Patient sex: M
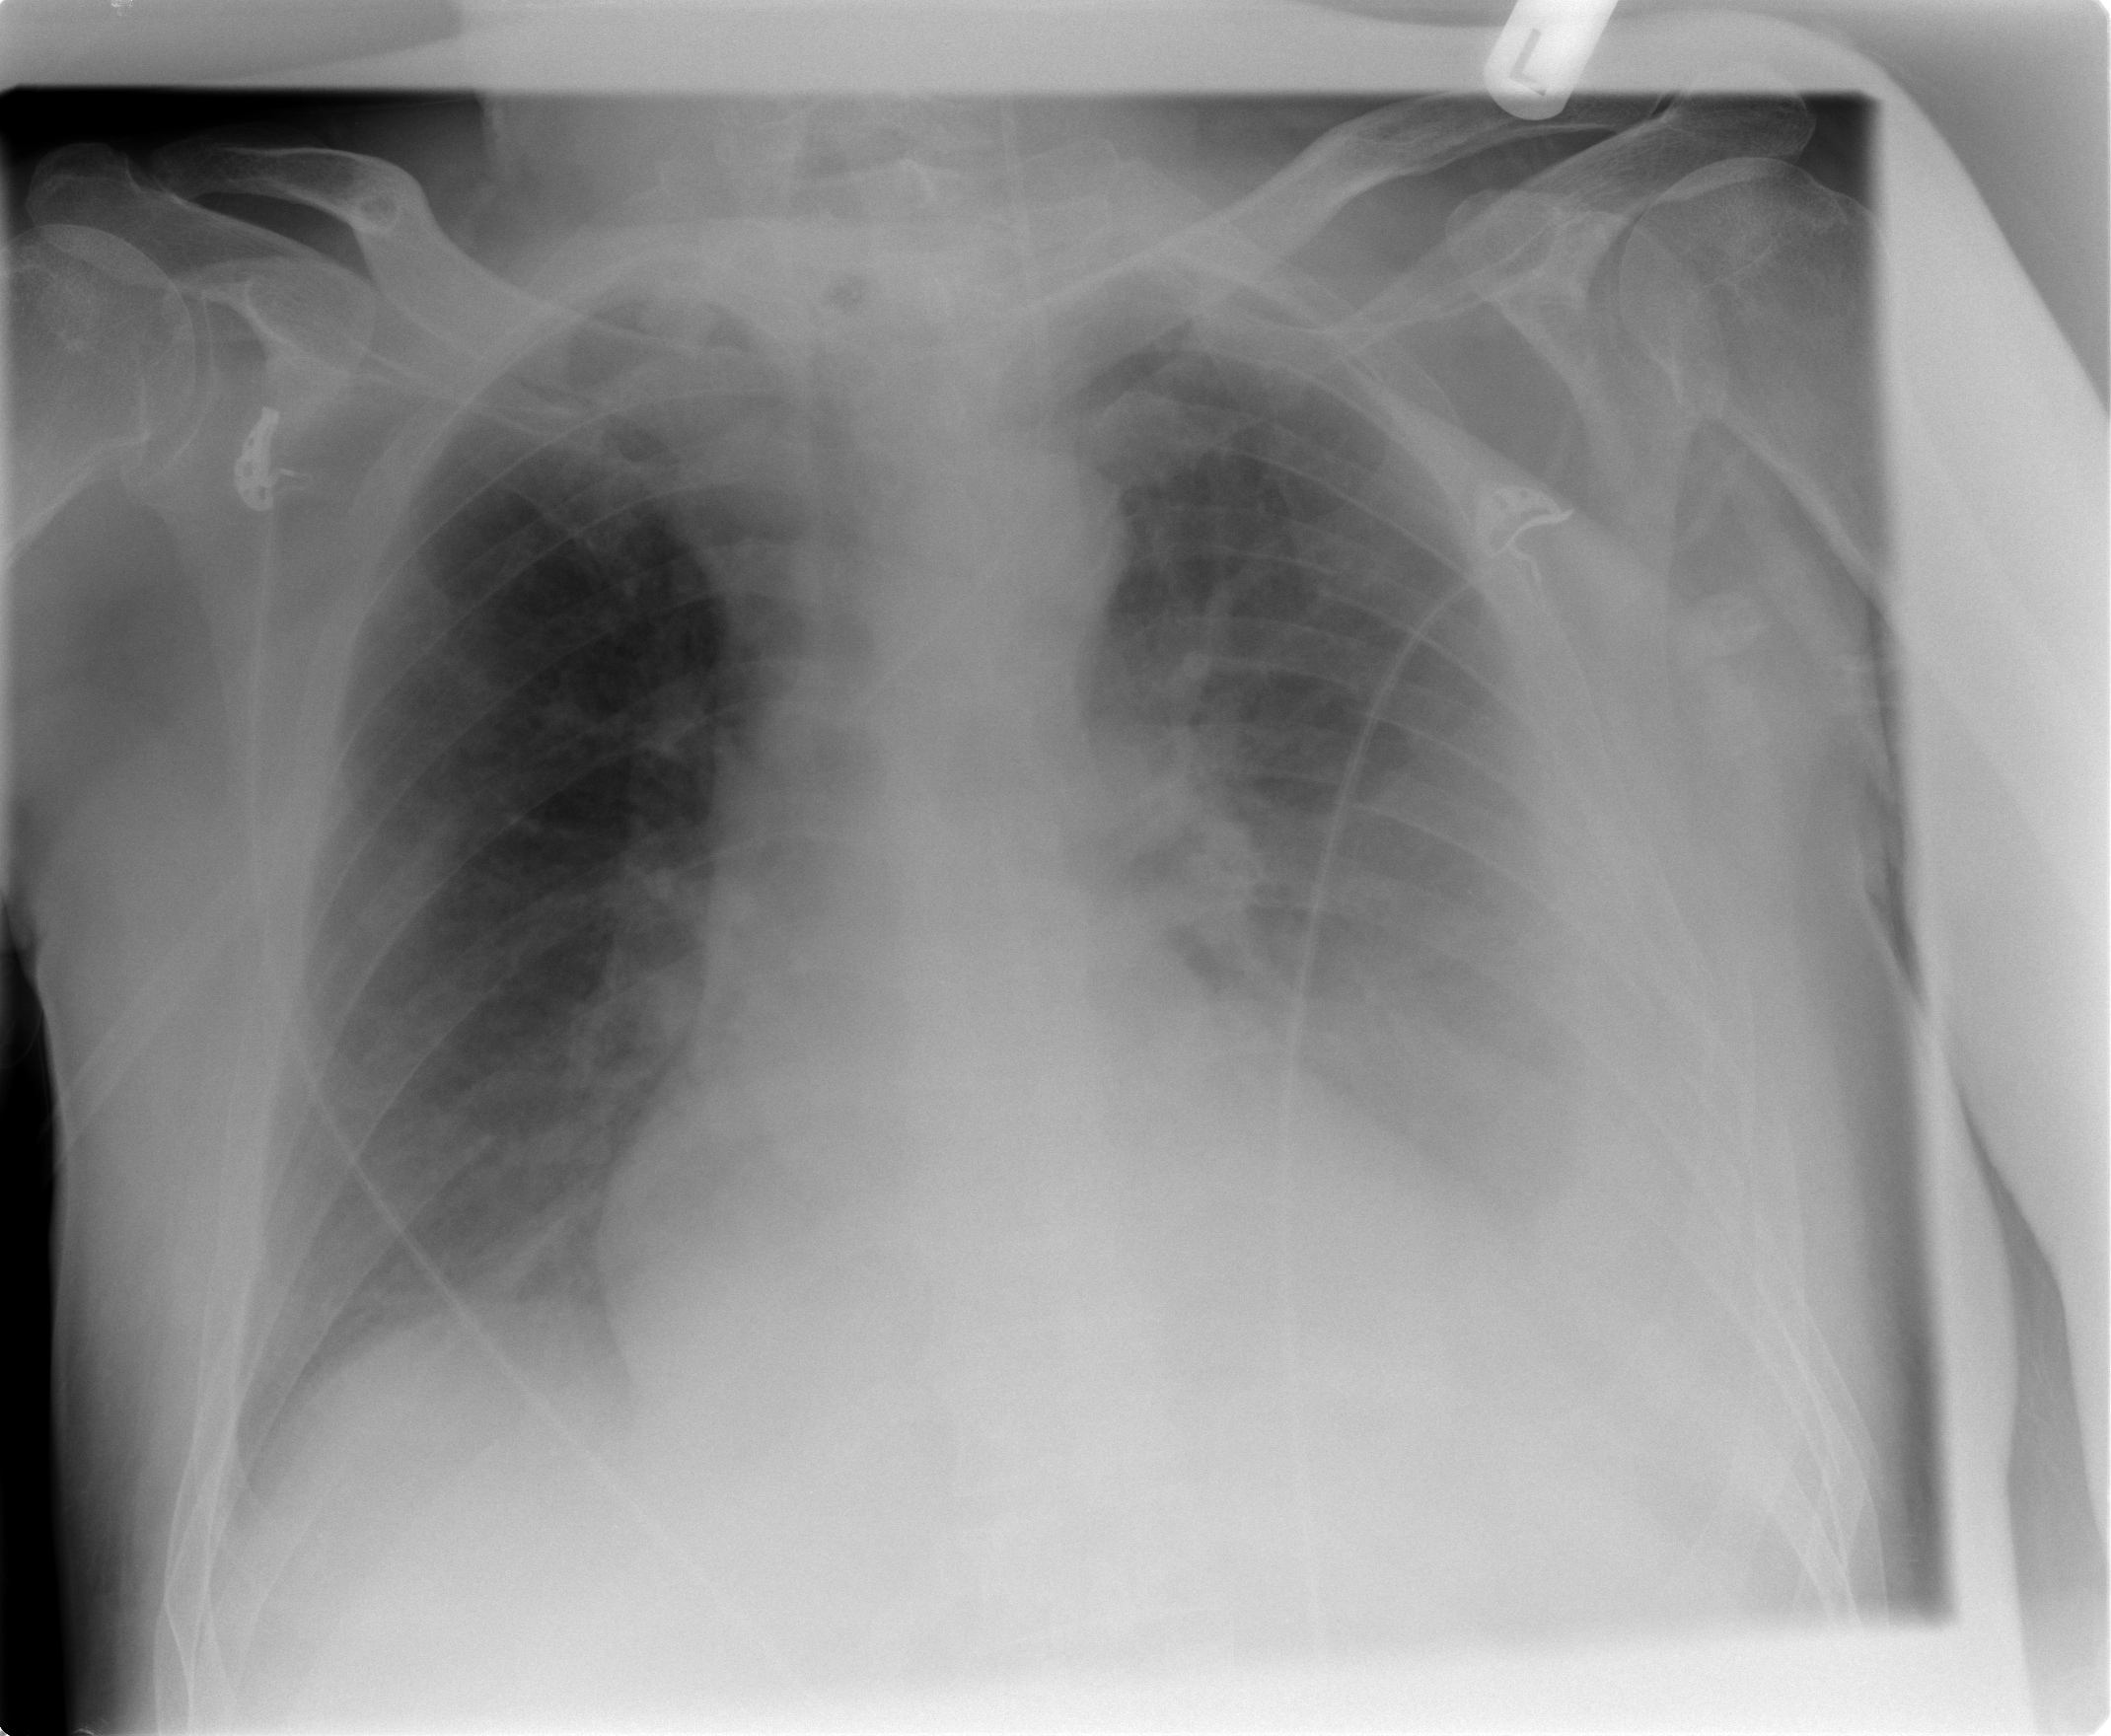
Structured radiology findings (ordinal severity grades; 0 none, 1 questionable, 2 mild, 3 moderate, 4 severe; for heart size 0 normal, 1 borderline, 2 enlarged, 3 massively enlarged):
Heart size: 2
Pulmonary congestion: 2
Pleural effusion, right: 2
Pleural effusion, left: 3
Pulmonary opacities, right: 0
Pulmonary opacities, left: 0
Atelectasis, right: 2
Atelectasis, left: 3